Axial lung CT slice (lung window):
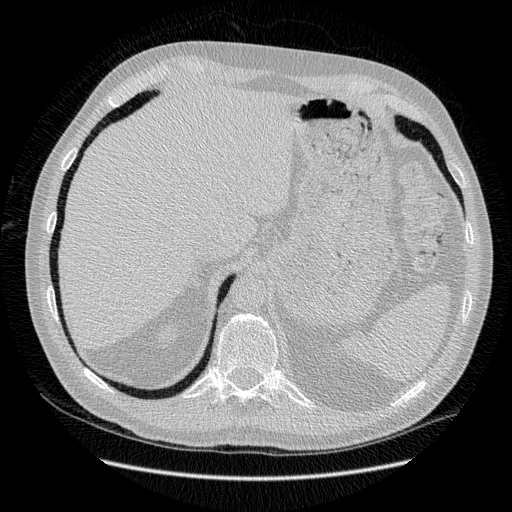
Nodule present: no